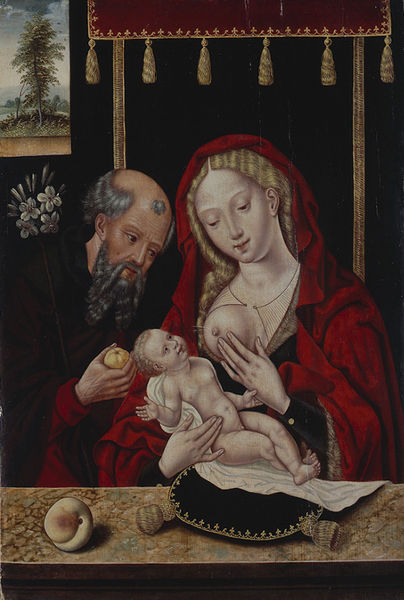
Titel: Maria, das Kind nährend, mit dem Heiligen Joseph
Künstler: Niederdeutscher Meister
Standort: Karlsruhe
Institution: Staatliche Kunsthalle Karlsruhe
Schlagwörter: baum, blau, dunkel, fuß, gemälde, gott, hand, haut, himmel, mann, nackt, umhang, weiß, wolken, bäume, gelb, landschaft, menschen, blume, blumen, braun, brust, busen, fenster, frau, haar, hintergrund, kleid, marmor, mund, nase, ohr, orange, raum, schmuck, schwarz, stirn, symbol, tisch, zimmer, ausblick, blick, blüte, blüten, obst, rot, schleier, tuch, hochformat, malerei, teppich, alt, bart, blond, jung, trinken, augen, bibel, blass, falten, johannes, kleidung, samt, bild, hände, niederlande, porträt, vorhang, brüstung, auge, figur, fransen, gewand, gold, haare, lange haare, mantel, reich, sessel, stoff, stoffe, adel, decke, eltern, familie, innen, kind, mutter, paar, vater, locken, rechts, renaissance, frucht, früchte, deutschland, apfel, lächeln, äpfel, brüste, wellen, ruhe, italien, perspektive, kette, baby, kissen, thron, essen, bordüre, wandteppich, glatze, dekor, paravent, bett, robe, kordel, quaste, faltenwurf, junge, brustwarze, brustwarzen, birne, quitte, nahrung, greis, knabe, religion, balustrade, links, stillen, füttern, milch, hässlich, arzt, lilie, nelke, tischplatte, brokat, dattel, kleinkind, leben, christus, jesus, dekce, christlich, mittelalter, troddel, pfirsich, priester, religiös, segnen, bleich, mönch, baldachin, heiliger, troddeln, trodeln, elisabeth, königin, bommel, heilige, dürer, aprikose, granatapfel, nektarine, pfirsiche, zitrone, lilien, heilig, taufe, maria, madonna, mutter gottes, gabe, petrus, wandbehang, nuss, altarbild, kaputze, josef, joseph, tresse, doktor, quasten, warze, geburt, säugling, fürsorge, tonsur, heilige familie, jesuskind, spätgotik, eremit, renesaince, ikonographie, durst, neugeborenes, säugen, blonde haare, feinster, pfui, windel, roter umhang, tich, tafelmalerei, lactans, ter, gol, nordalpin, maria lactans, christkind, fruch, ekel, josepf, weiß rot, senior, jeus, stillend, quate, ffenster, milde, femster, muttermilch, ofrau, früachte, samtpolster, busen bart, quatse, blumenstab, fosef, #glatze, hortus conclutus, mittelalterliche tafelmalerei, madonna lactans, jesph, troffel, helten, apricose, phirsich, marmorbrüstung, quaste rot bart, niederlaänder, renesoince, madonna kind apfel brust säugen pfirsich, quastans